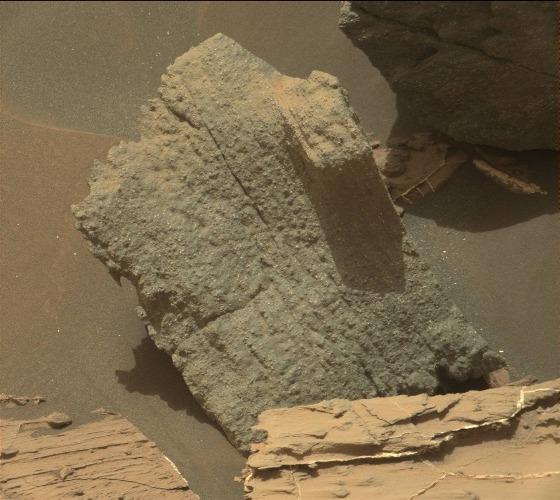
Terrain classes present: Bedrock, Gravel / Sand / Soil, Rock, Shadow